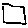
Label: square